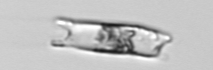
Label: Eucampia